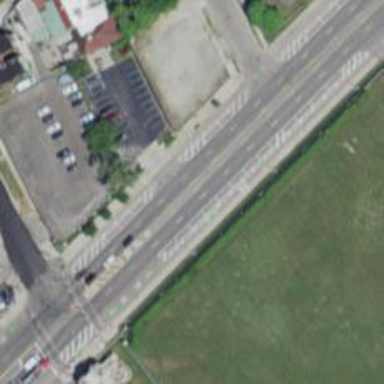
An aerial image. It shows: Secondary road with cycle track.